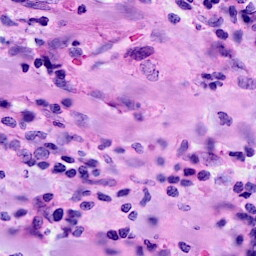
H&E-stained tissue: Breast